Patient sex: M
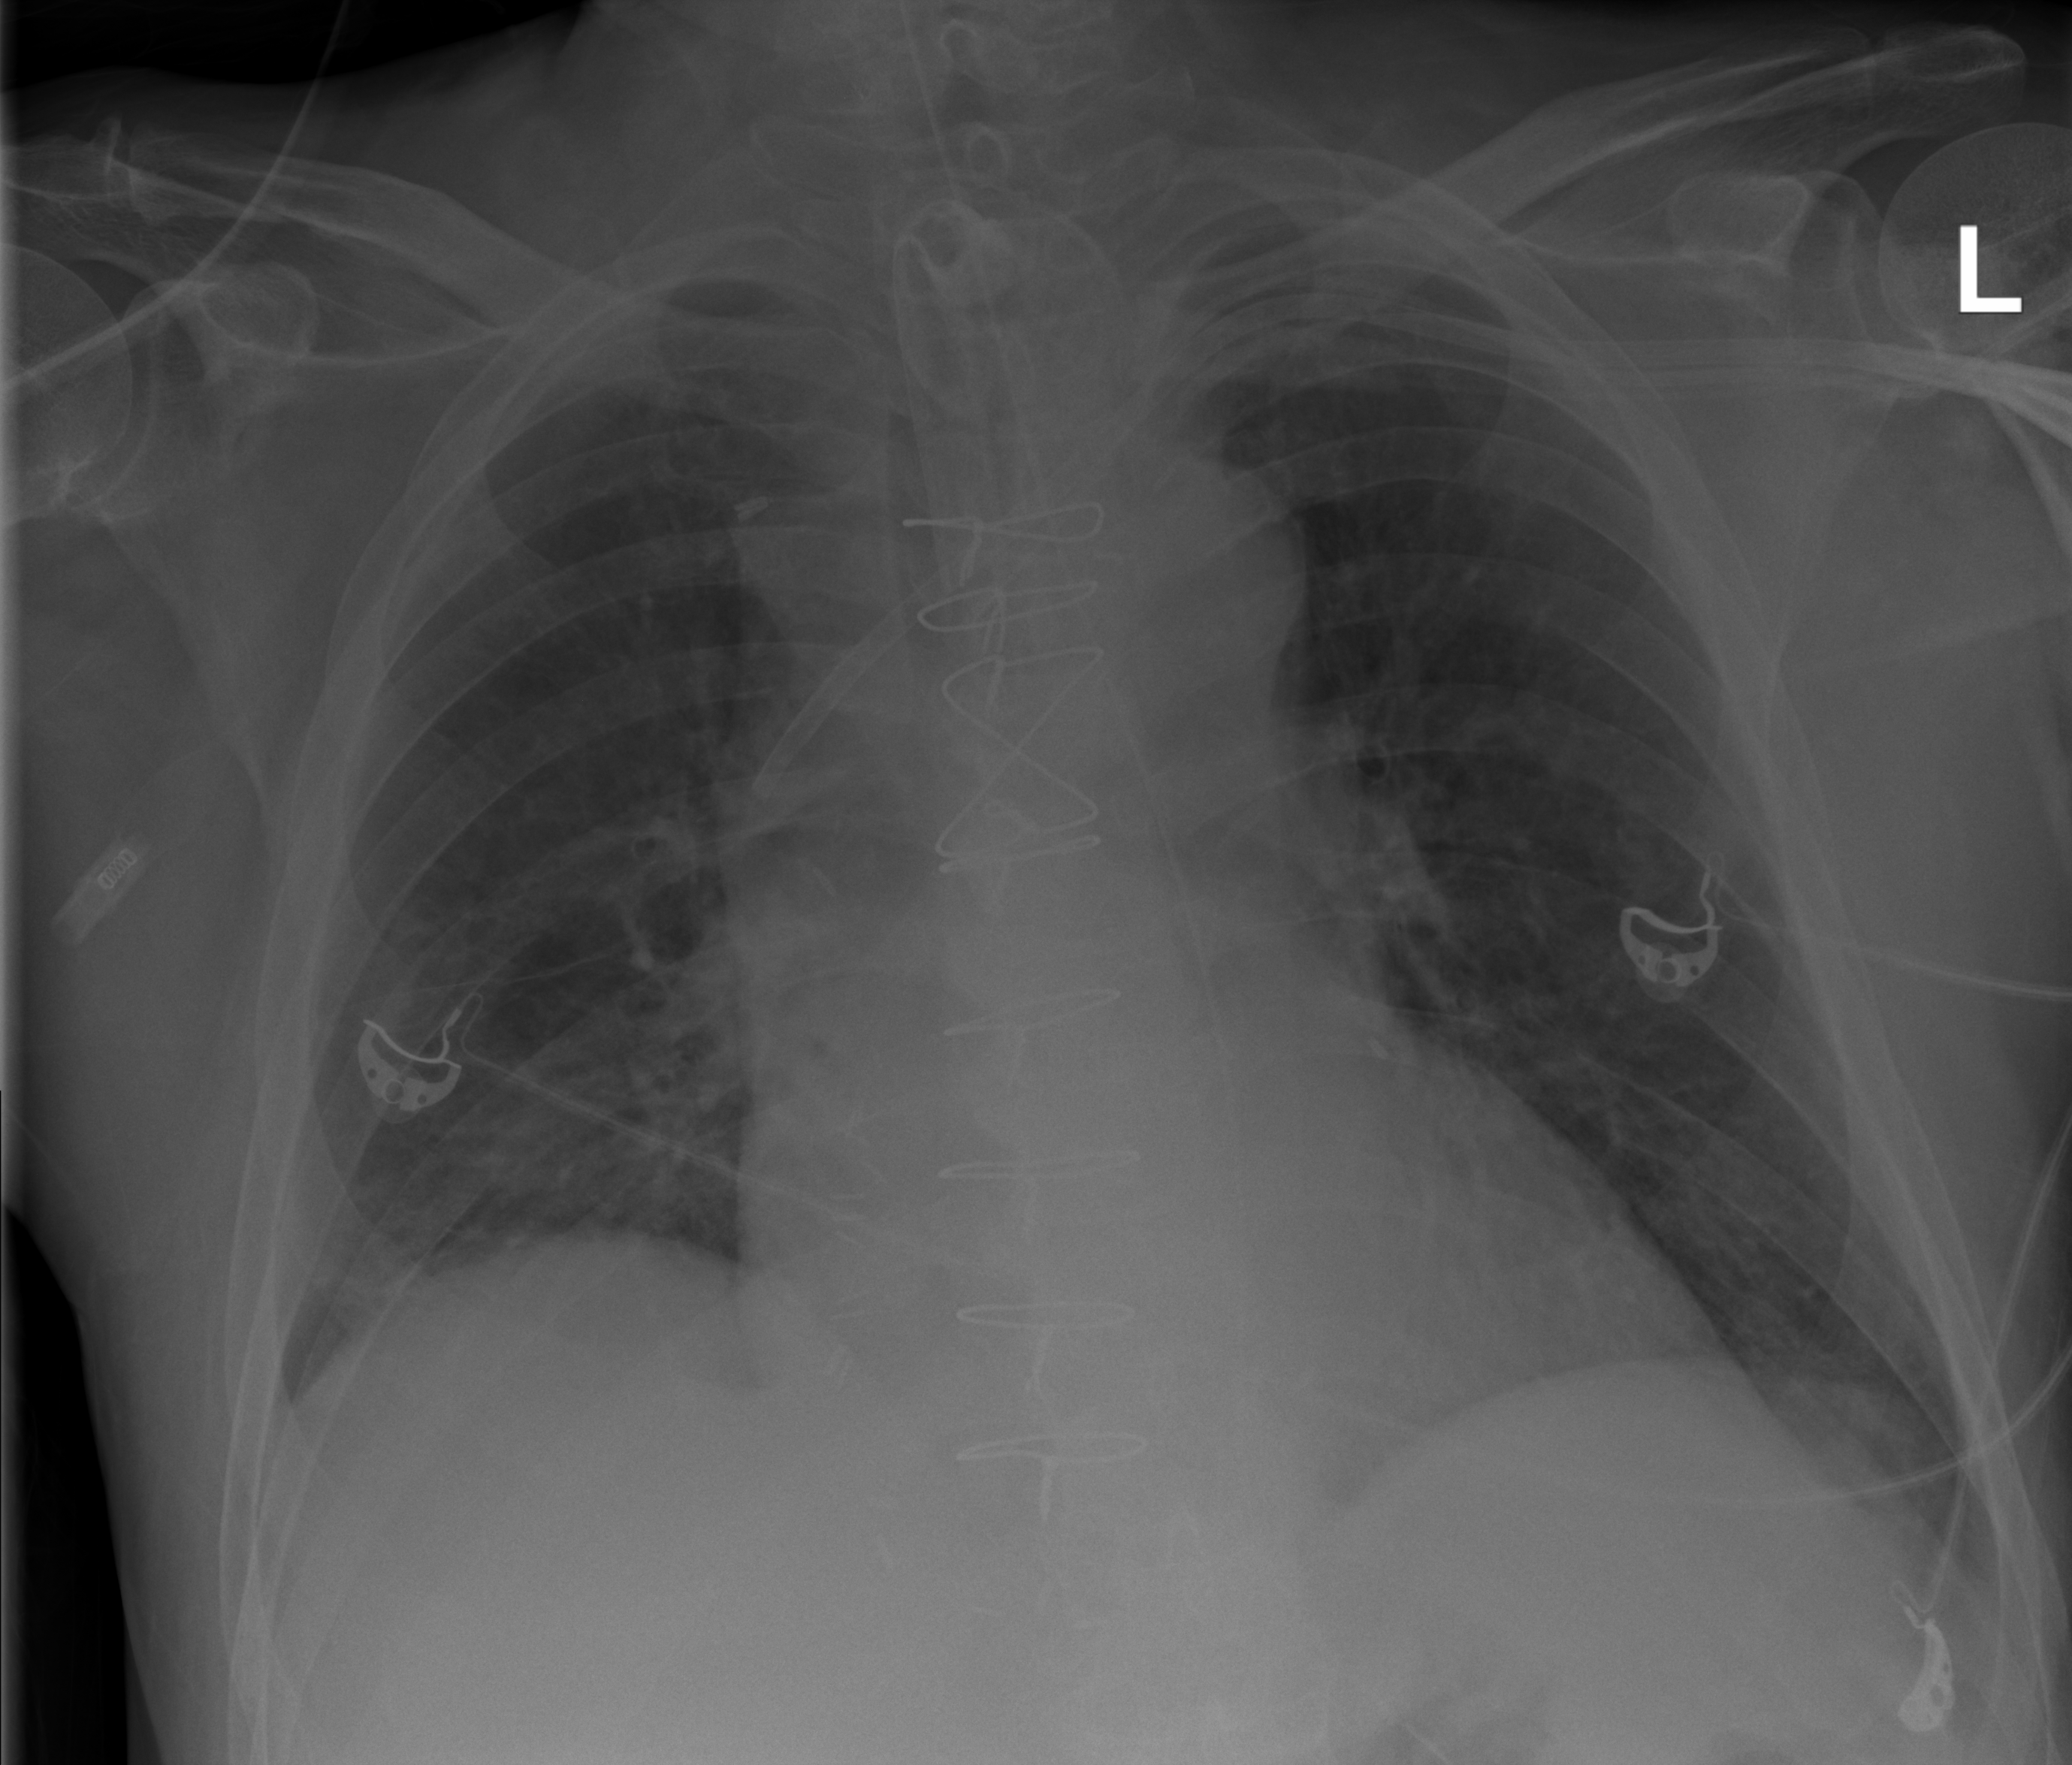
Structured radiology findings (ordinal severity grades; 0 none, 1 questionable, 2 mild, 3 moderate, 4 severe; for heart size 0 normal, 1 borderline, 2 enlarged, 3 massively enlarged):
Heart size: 1
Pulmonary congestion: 0
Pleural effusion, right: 1
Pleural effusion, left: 1
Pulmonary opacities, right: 2
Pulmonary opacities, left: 2
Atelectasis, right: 2
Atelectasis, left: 2